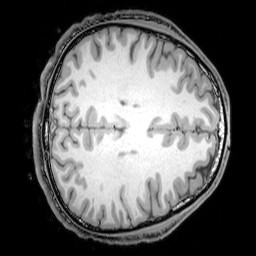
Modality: T1w
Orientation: axial
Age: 20
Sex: male
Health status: healthy
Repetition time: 0.081 s
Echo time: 0.037 s